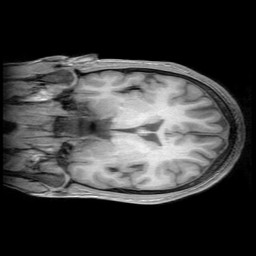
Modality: T1w
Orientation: coronal
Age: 21
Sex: male
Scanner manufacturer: ge
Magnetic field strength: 3 T
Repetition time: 0.0073 s
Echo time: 0.003 s